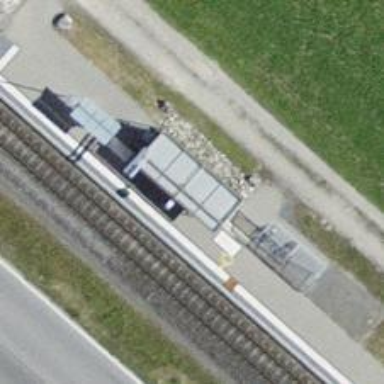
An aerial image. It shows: Railway halt station for public transport.